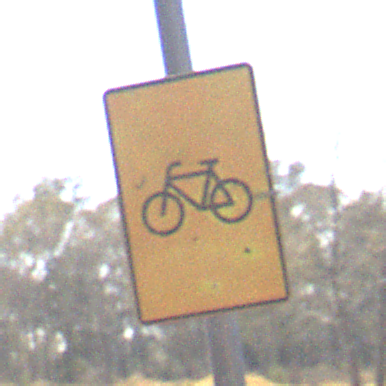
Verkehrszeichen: RadverkehrOhnePfeilsymbol
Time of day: Midday
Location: Outdoor (Nature)
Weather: Clear
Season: NotSpecified
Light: Natural